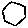
Label: hexagon